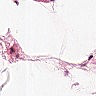
Metastatic tissue present: no